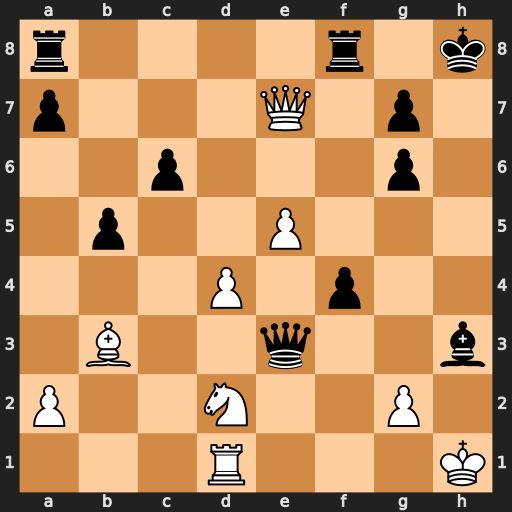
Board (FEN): r4r1k/p3Q1p1/2p3p1/1p2P3/3P1p2/1B2q2b/P2N2P1/3R3K
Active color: w
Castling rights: -
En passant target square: -
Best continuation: Qh4#